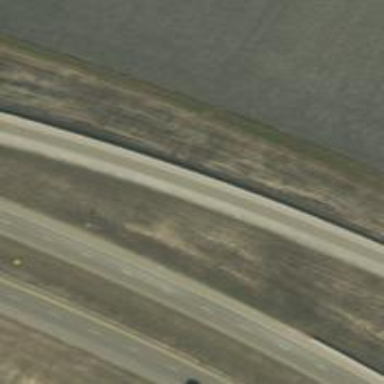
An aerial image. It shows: Trunk link highway.